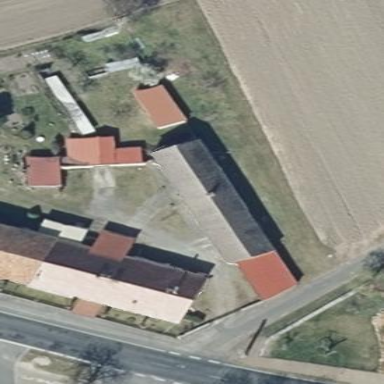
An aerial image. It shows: Building with gabled roof oriented along and colored grey.